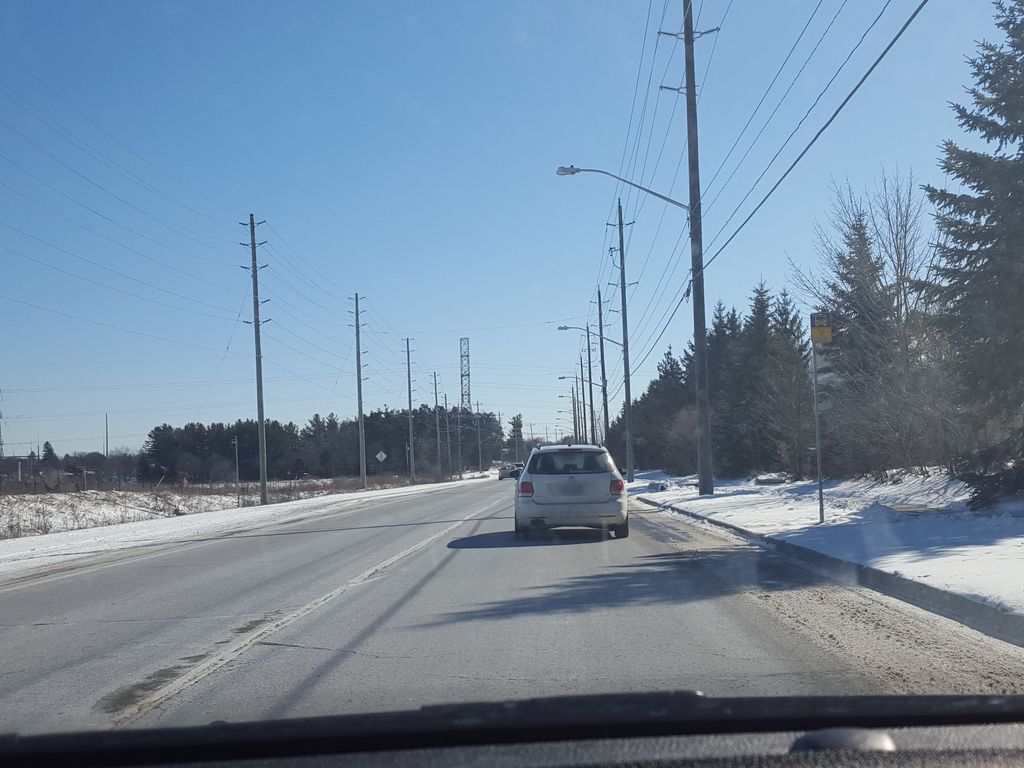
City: kitchener-waterloo